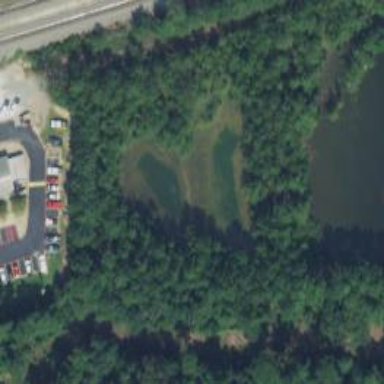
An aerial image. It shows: Pond surrounded by natural water.